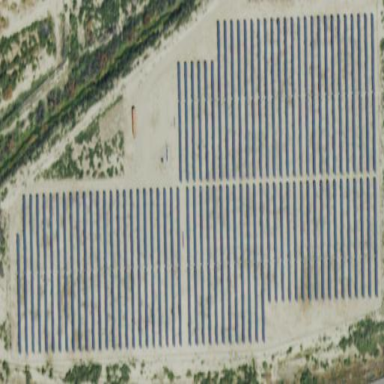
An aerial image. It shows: Solar power plant with photovoltaic technology generating electricity.